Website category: sports
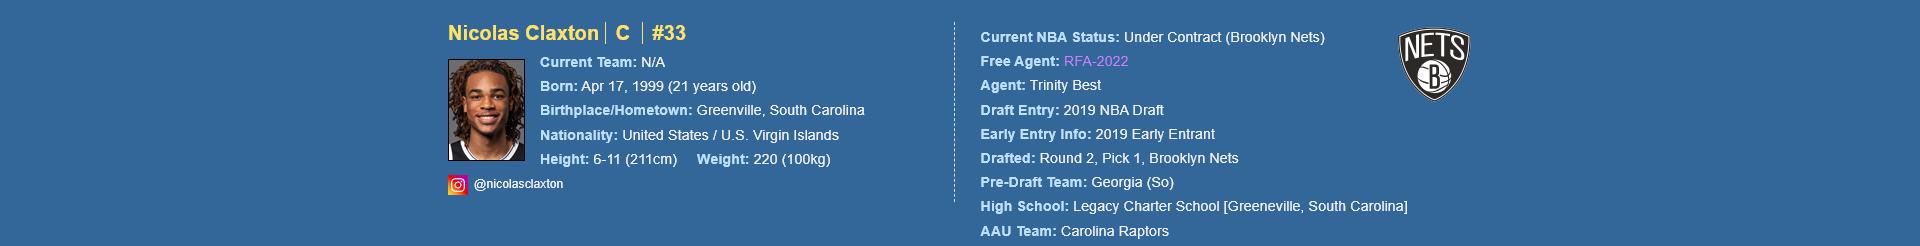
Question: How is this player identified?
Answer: Nicolas Claxton

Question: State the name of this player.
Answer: Nicolas Claxton

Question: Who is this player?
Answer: Nicolas Claxton

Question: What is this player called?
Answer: Nicolas Claxton

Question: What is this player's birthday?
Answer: Apr 17, 1999

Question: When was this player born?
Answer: Apr 17, 1999

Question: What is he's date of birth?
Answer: Apr 17, 1999

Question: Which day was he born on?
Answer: Apr 17, 1999

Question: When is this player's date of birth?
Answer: Apr 17, 1999

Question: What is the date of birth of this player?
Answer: Apr 17, 1999

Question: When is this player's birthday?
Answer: Apr 17, 1999

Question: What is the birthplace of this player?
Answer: Greenville, South Carolina

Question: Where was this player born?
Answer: Greenville, South Carolina

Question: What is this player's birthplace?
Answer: Greenville, South Carolina

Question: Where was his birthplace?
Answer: Greenville, South Carolina

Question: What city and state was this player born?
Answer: Greenville, South Carolina

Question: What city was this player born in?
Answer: Greenville, South Carolina

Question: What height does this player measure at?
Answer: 6-11 (211cm)

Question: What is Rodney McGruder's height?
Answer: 6-11 (211cm)

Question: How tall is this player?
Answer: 6-11 (211cm)

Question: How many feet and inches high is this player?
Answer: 6-11 (211cm)

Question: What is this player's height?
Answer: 6-11 (211cm)

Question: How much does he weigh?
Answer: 220 (100kg)

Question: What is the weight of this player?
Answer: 220 (100kg)

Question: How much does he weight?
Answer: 220 (100kg)

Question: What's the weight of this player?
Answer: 220 (100kg)

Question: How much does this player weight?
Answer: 220 (100kg)

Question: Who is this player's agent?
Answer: Trinity Best

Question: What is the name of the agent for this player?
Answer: Trinity Best

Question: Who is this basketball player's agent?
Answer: Trinity Best

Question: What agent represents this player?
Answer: Trinity Best

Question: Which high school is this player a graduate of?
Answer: Legacy Charter School

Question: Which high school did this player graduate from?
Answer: Legacy Charter School

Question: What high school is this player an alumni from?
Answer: Legacy Charter School

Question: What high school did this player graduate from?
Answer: Legacy Charter School

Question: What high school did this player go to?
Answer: Legacy Charter School

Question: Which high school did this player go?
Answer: Legacy Charter School